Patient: sex M, age 52
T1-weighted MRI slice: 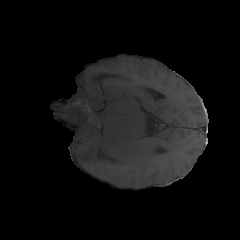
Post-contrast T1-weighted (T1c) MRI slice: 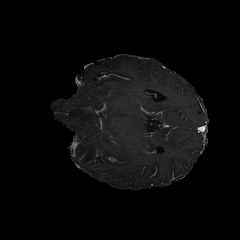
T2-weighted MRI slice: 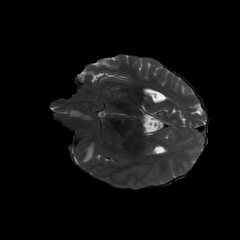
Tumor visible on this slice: yes
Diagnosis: Glioblastoma, IDH-wildtype
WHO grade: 4